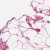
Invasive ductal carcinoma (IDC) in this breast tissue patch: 0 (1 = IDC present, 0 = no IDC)